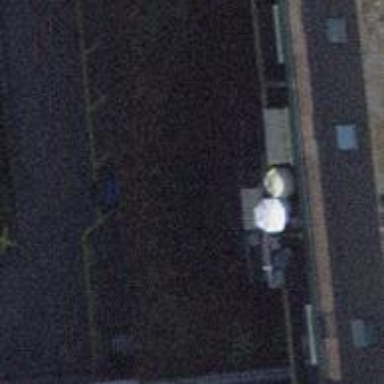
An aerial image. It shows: Parking area.